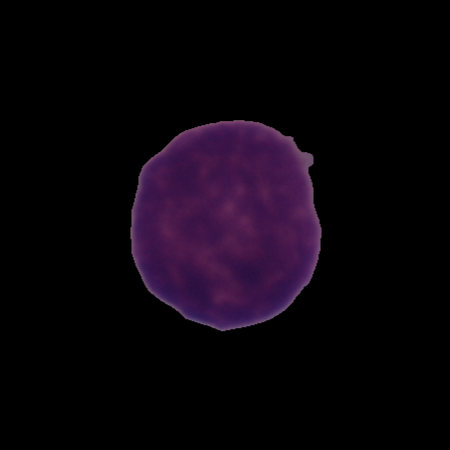
Label: cancer